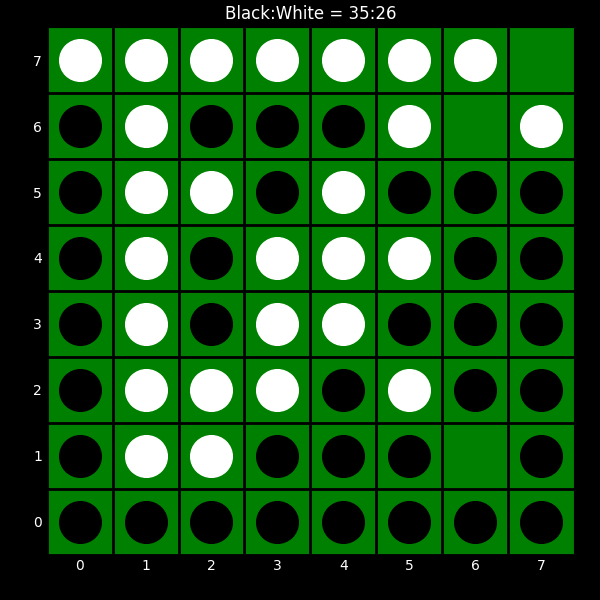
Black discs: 35
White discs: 26